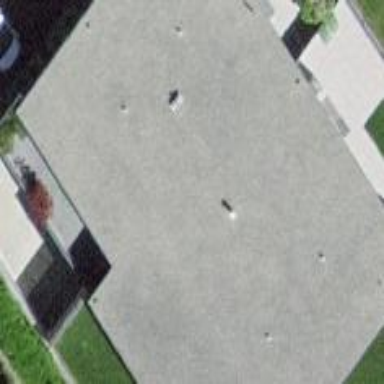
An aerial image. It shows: Flat-roofed building.